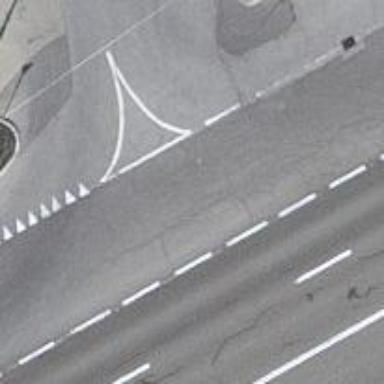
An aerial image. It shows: Asphalt road that is classified as tertiary link.